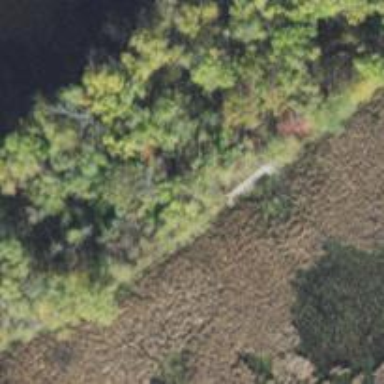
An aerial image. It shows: Path leading to bridge.